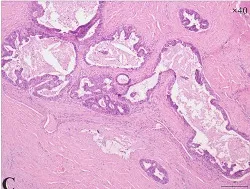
Histologic features in gallbladder adenocarcinoma and liver sections. (A, B) Stromal infiltration of gallbladder adenocarcinoma. Distorted glands invaded the muscularis propria layer of the gallbladder. H&E, x100).
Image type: pathology (h&e)